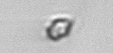
Label: Heterocapsa_rotundata